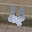
Label: 4